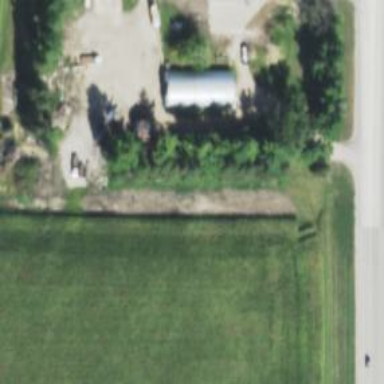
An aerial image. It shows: Silo.